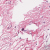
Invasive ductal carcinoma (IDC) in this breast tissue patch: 0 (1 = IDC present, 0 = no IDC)